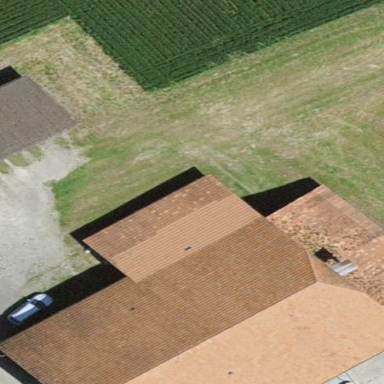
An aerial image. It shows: Rural barn.